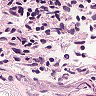
Metastatic tissue present: no